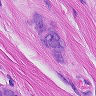
Metastatic tissue present: yes